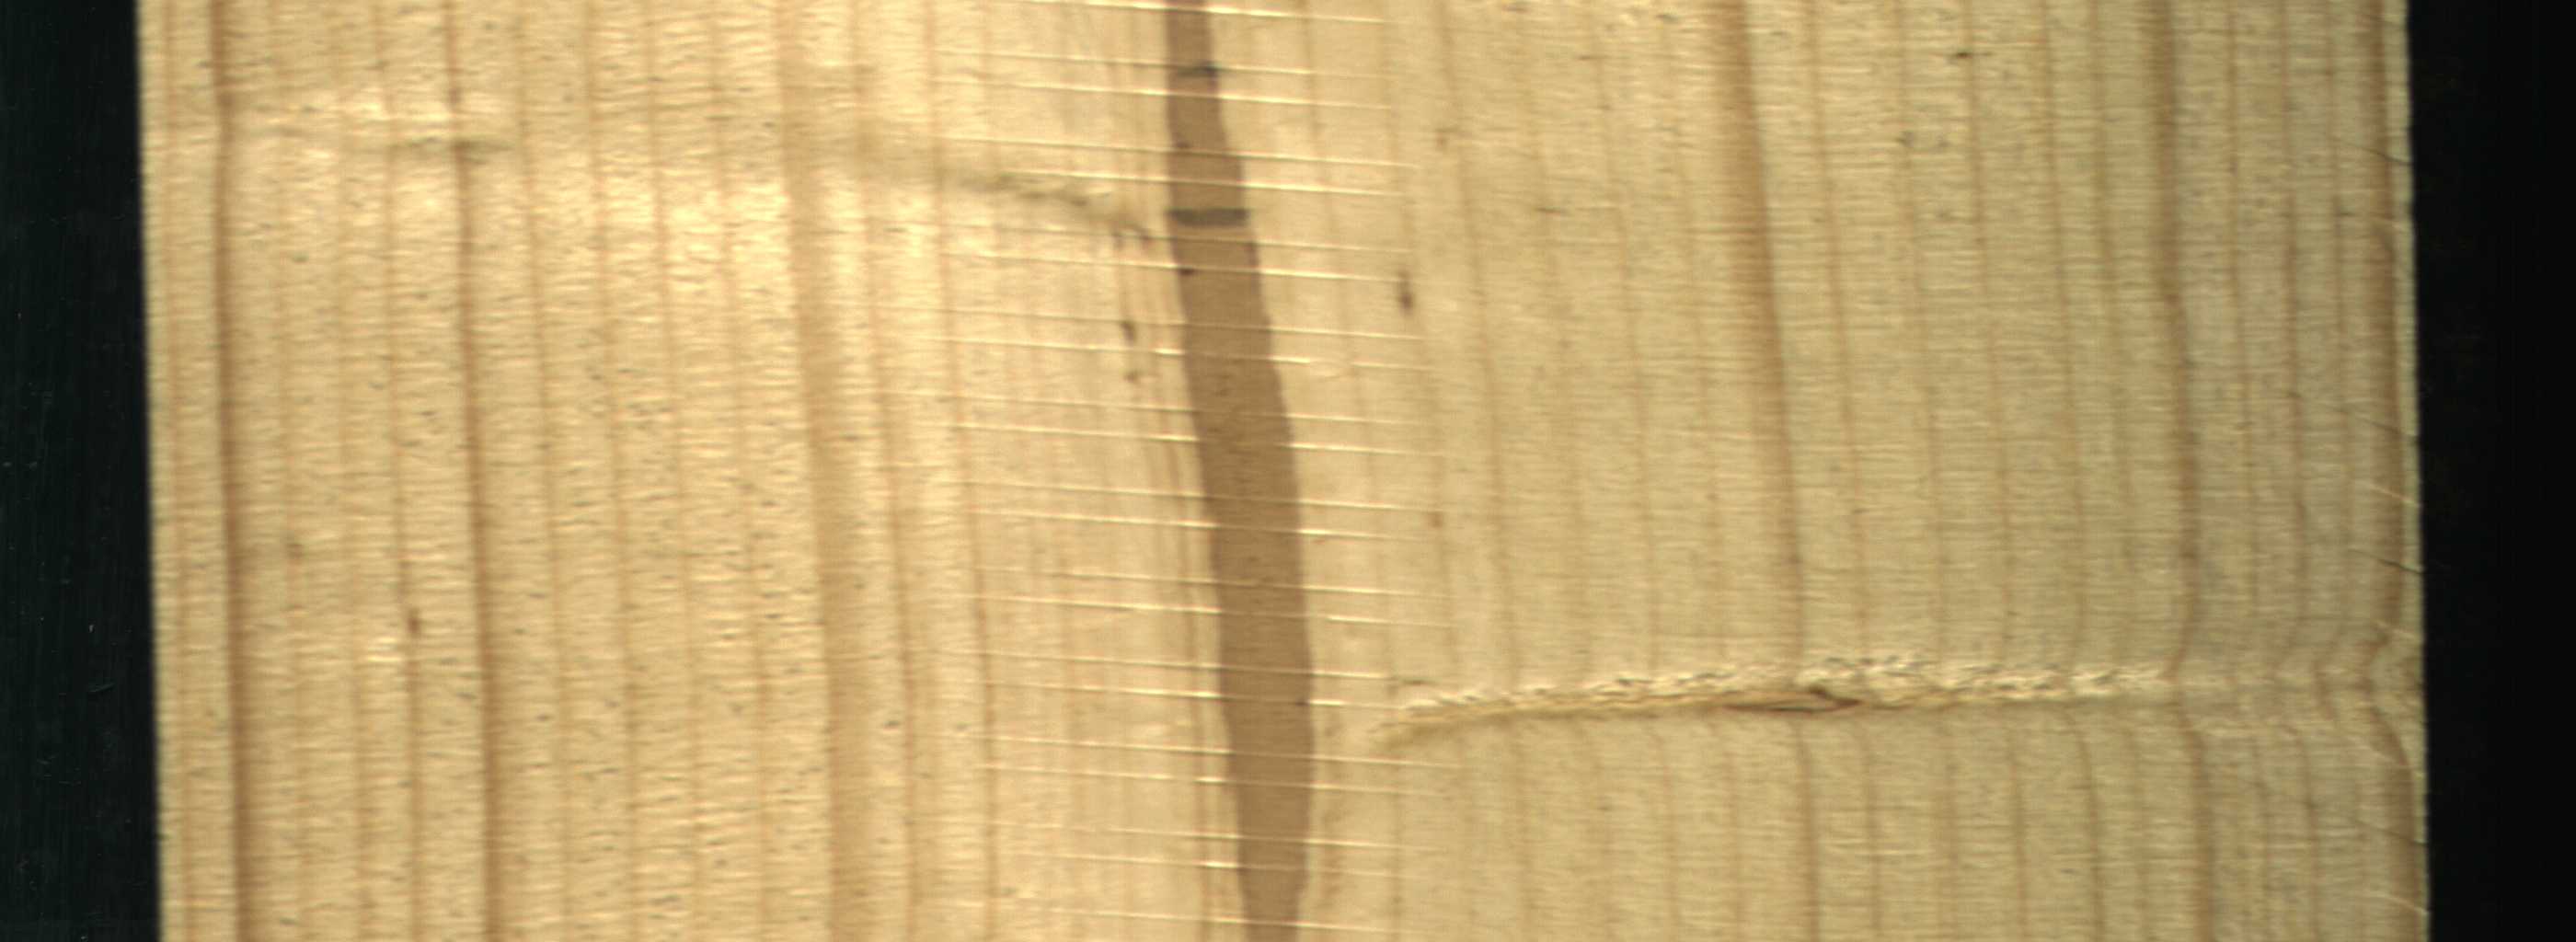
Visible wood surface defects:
Marrow
Live_Knot